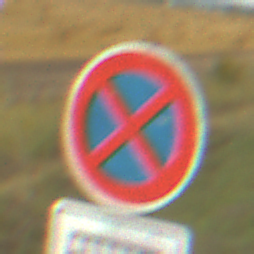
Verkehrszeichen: AbsolutesHalteverbot
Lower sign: MehrspurigeFahrzeugeFrei5
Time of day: SunriseSunset
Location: Outdoor (RoadRail)
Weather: PartlyCloudy
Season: NotSpecified
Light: Natural